Question: I have an issue while building the node application on docker. It was building fine before but since last Friday ( 30/07/2021 ), I got the issues with mongodb. Building the application in my local environment is fine. The issue is just from the docker build.

I just run this command to build the app on docker:
'docker-compose build && docker-compose up -d'
'''
...
mongo:
image: "mongo:4.2"
ports:
- "27017:27017"
volumes:
- ./data/mongo:/data/db
restart: always
...
'''
'''
FROM node:14
COPY . .
RUN npm install --production && npm run build
EXPOSE 3000
CMD ["npm", "start"]
'''
'''
{
"compilerOptions": {
"module": "commonjs",
"moduleResolution": "node",
"experimentalDecorators": true,
"declaration": true,
"target": "ES2017"
}
}
'''
'''
{
"extends": "./tsbase",
"compilerOptions": {
"outDir": "./dst"
},
"include": [
"src/**/*"
]
}
'''
It should build fine on docker.
Node '14'
Mongoose '^4.11.8'
MongoDB '4.2'
@types/mongoose '^4.7.21'
> I found that <URL> image was updated 6 days ago on docker hub. In addition, I am on Mac
Can you please help me with this bug? Thank you.
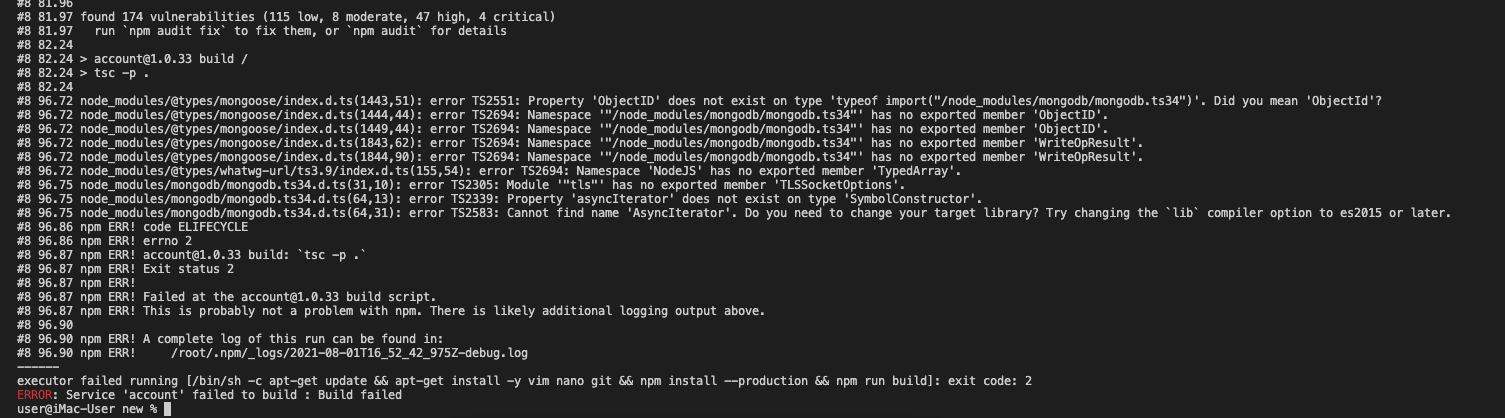
Answer: I fixed the issue by adding @types/mongodb to my project.
Here's the <URL> for the details.